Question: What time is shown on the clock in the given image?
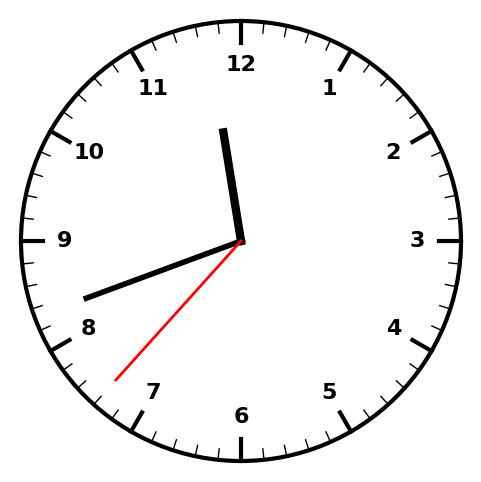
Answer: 11:41:37